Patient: sex F, age 59
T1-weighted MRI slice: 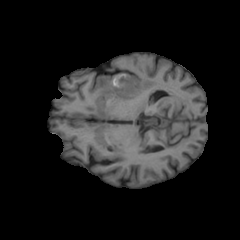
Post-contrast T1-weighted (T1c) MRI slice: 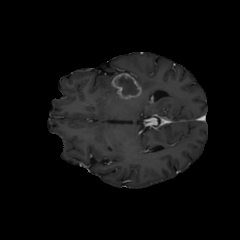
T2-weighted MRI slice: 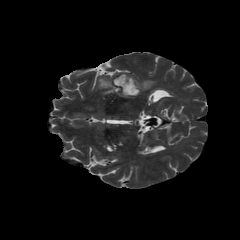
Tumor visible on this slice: yes
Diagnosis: Glioblastoma, IDH-wildtype
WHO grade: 4